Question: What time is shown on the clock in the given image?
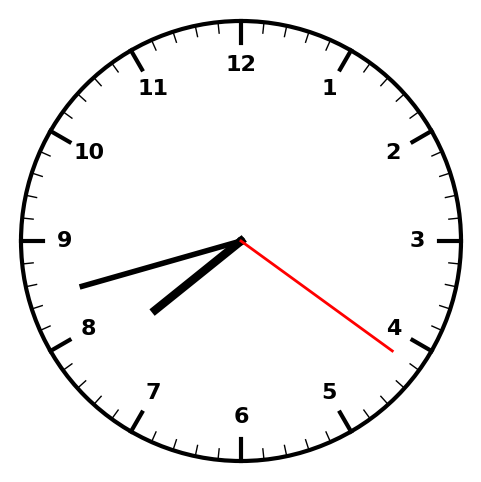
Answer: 07:42:21